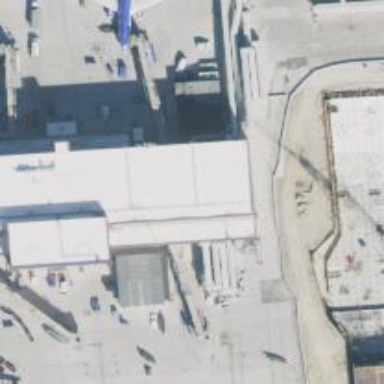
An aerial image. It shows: Airport gate.